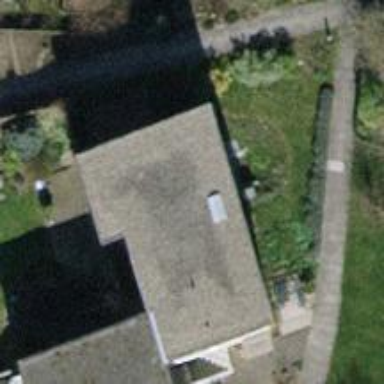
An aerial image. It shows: Semidetached house.